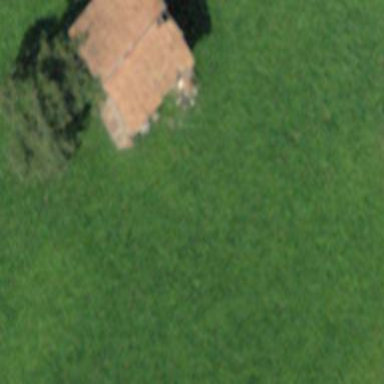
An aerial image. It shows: Barn.